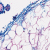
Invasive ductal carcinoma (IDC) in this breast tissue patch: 0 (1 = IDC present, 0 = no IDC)